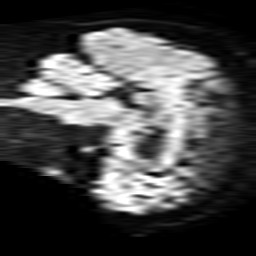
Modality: TRACE
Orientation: sagittal
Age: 57
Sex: male
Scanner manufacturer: philips
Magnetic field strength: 1.5 T
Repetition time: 3.503 s
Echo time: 0.09255 s